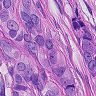
Metastatic tissue present: yes